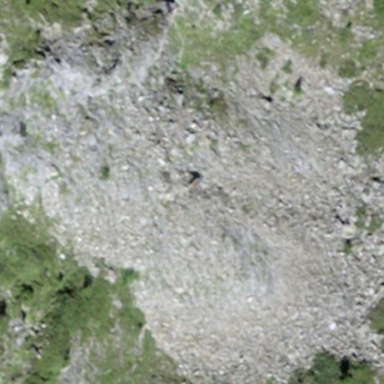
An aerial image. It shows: Scree landscape.